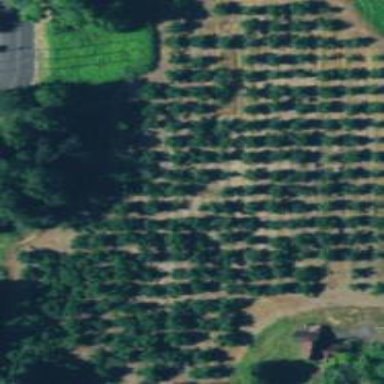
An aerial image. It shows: Orchard with hazel plants.